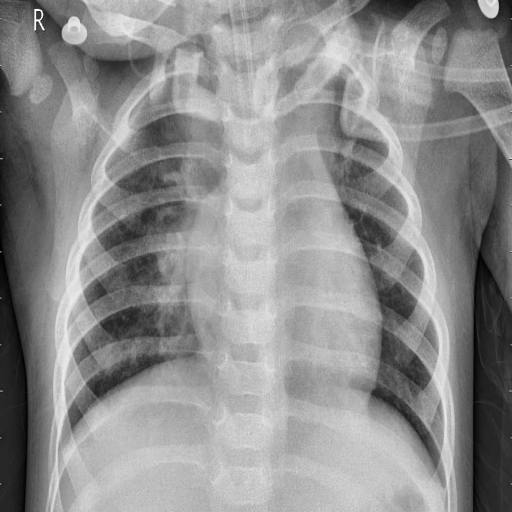
Finding: PNEUMONIA